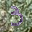
Label: 3